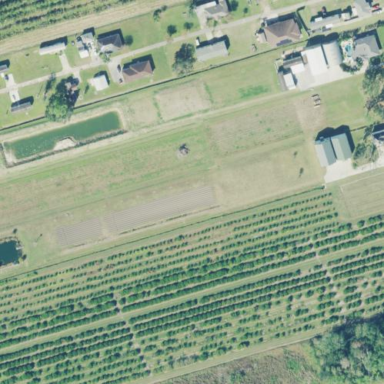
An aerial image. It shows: Plant nursery.